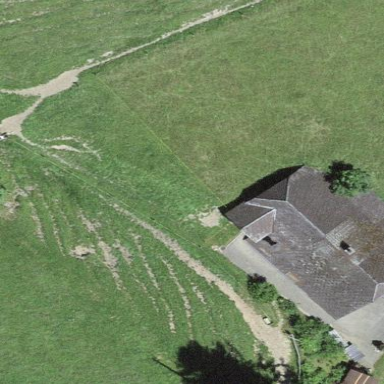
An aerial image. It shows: Farm building.